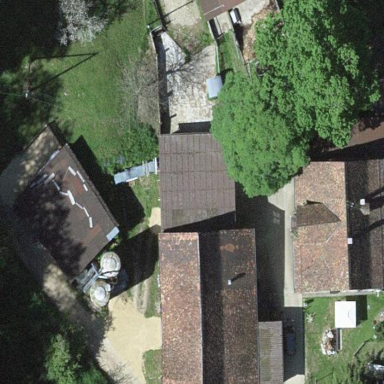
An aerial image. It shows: Farmyard area.